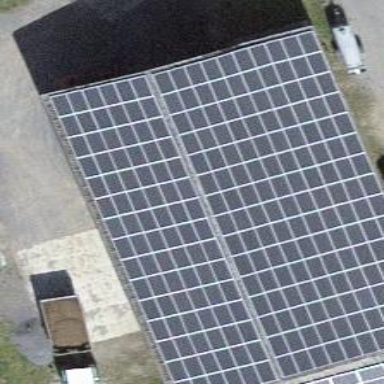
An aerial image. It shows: Solar power generator using photovoltaic method with solar photovoltaic panel types.